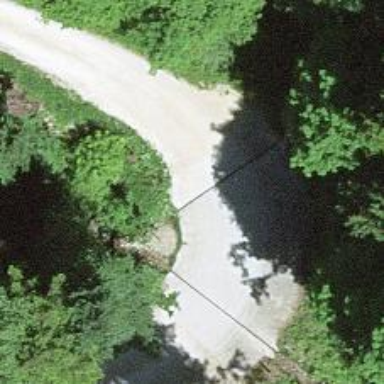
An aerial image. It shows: Culvert tunnel.